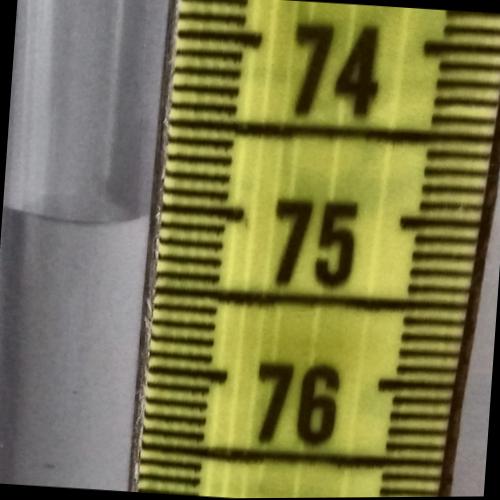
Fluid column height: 75.1 cm